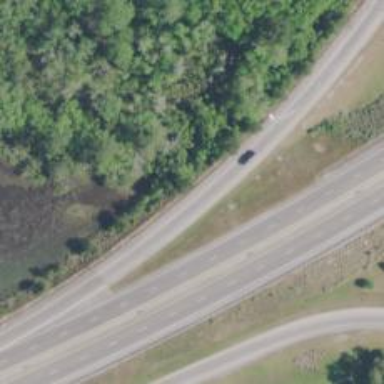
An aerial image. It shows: Trunk link highway.